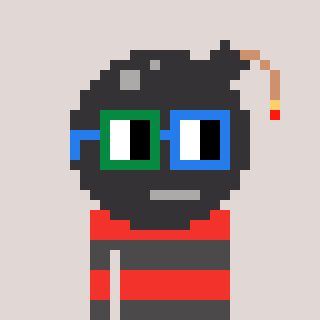
a pixel art character with square green and blue glasses, a bomb-shaped head and a grayscale-colored body on a warm background